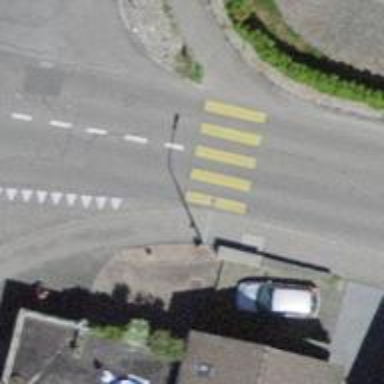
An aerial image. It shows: Marked zebra crossing on the road.